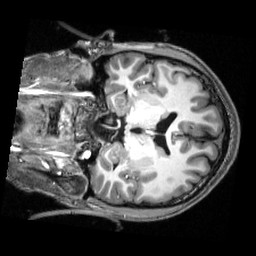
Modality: T1w
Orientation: coronal
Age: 21
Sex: male
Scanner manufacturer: siemens
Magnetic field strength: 3 T
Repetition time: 2.53 s
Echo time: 0.00339 s